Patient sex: M
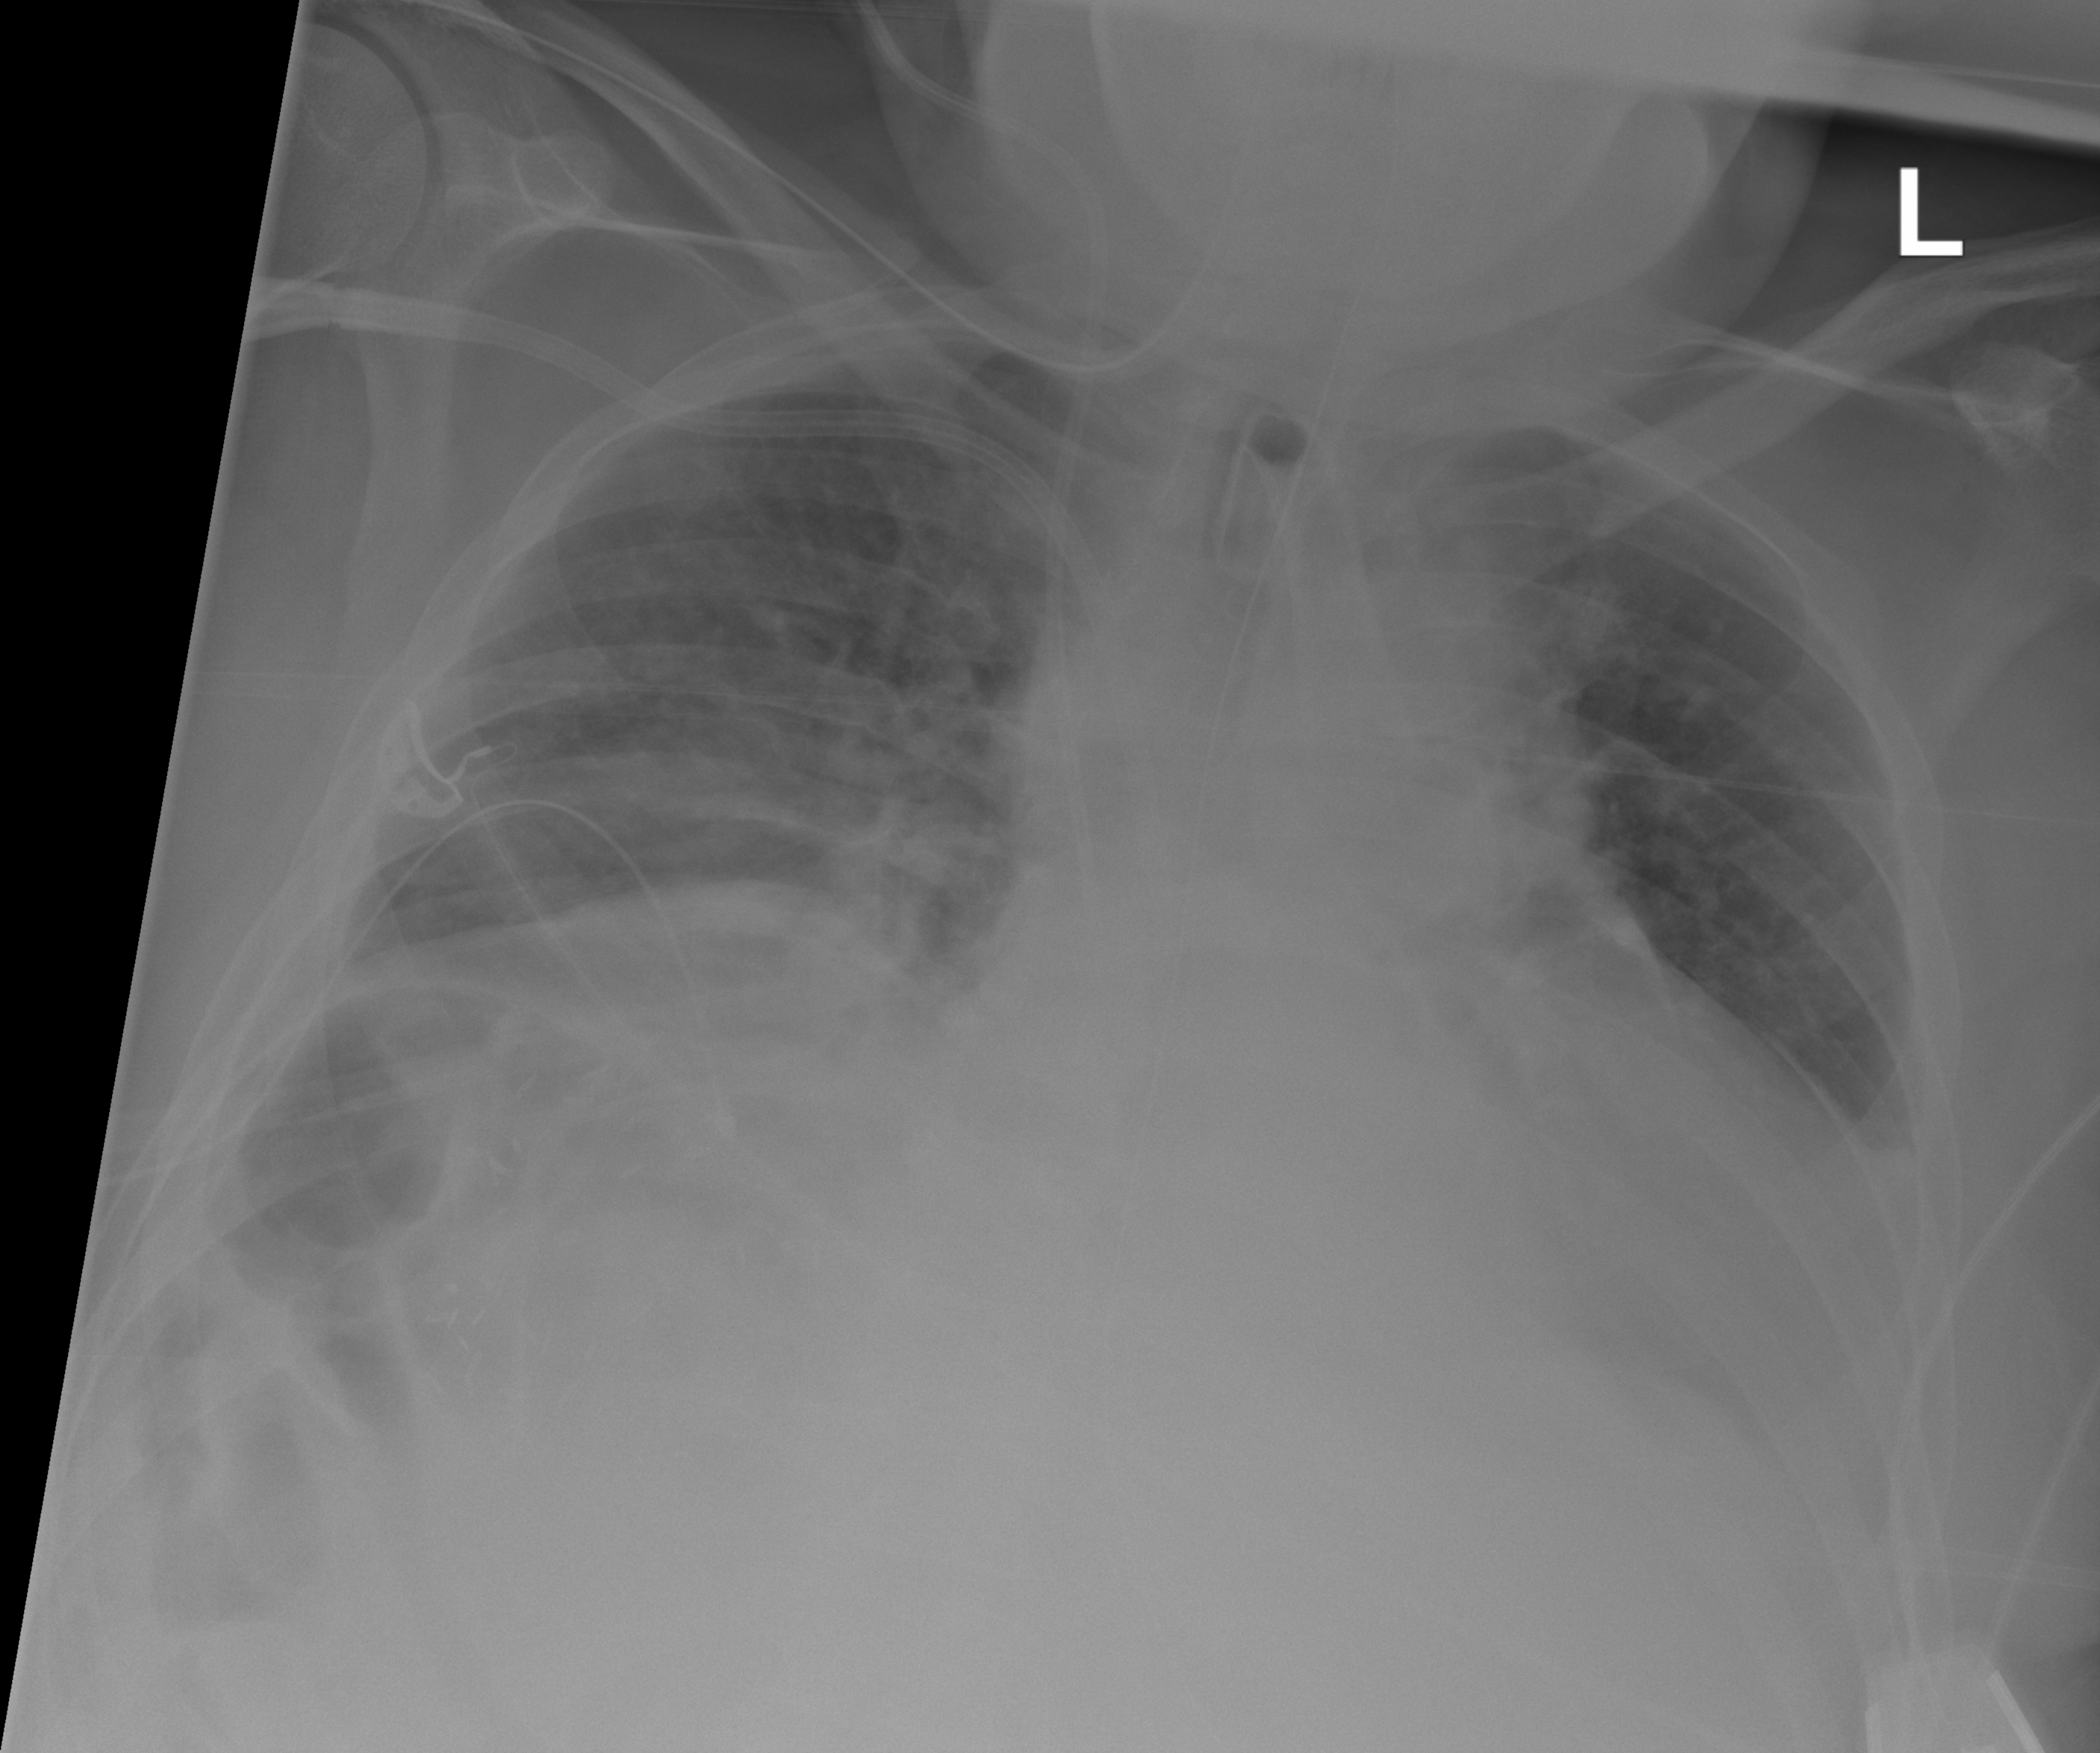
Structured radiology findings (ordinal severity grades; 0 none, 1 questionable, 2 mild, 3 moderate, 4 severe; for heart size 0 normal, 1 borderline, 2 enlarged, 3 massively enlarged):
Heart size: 1
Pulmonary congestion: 2
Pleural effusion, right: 0
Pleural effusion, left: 2
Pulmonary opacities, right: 0
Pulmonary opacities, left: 0
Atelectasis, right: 2
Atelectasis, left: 2